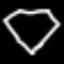
Label: diamond